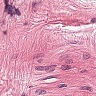
Metastatic tissue present: no